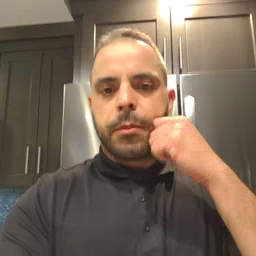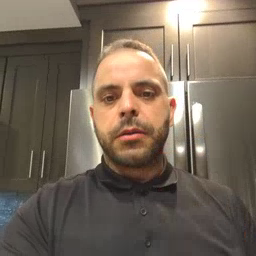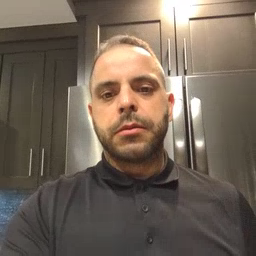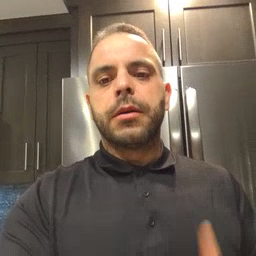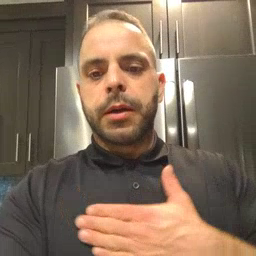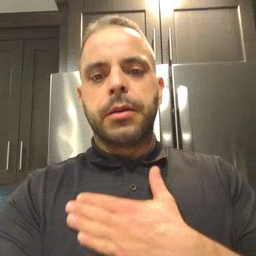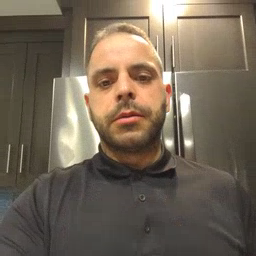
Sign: please